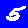
Digit: 5